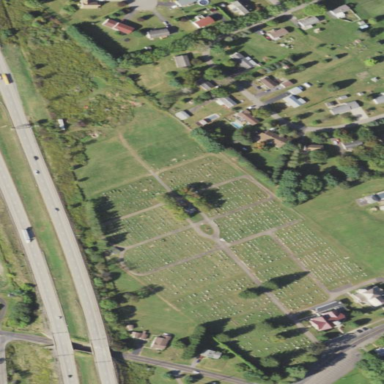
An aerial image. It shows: Cemetery.